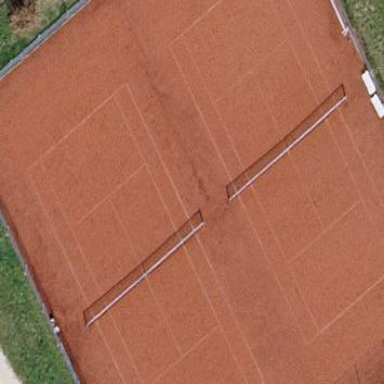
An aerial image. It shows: Tennis court on pitch designated for leisure land.